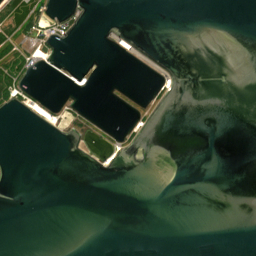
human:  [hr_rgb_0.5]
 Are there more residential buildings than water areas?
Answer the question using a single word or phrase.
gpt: yes

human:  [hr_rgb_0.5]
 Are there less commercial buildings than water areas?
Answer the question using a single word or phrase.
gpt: yes

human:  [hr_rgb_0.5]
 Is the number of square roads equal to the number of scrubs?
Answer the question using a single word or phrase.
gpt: no

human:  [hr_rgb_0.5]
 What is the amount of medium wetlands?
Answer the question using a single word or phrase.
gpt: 0

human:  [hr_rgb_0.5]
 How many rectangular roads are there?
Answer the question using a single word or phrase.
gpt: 0

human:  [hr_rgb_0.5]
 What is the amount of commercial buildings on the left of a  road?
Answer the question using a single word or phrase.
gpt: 1

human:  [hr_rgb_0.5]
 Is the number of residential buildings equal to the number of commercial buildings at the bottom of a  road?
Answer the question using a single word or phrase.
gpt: no

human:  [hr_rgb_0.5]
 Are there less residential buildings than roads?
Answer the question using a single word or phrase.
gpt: yes

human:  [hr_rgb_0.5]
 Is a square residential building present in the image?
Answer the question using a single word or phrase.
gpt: yes

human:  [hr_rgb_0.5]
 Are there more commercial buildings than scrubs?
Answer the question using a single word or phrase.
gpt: no

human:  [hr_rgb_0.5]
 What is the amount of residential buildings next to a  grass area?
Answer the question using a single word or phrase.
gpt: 13

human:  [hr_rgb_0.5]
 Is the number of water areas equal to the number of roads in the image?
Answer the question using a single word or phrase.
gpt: no

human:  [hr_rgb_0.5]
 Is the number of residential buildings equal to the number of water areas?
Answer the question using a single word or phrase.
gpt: no

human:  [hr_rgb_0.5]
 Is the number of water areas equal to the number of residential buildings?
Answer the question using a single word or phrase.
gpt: no

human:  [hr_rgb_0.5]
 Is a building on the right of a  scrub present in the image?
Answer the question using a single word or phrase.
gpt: yes

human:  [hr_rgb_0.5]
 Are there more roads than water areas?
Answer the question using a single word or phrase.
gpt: yes

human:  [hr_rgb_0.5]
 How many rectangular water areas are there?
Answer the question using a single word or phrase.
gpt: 2

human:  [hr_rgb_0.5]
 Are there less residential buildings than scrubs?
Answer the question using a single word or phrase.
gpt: yes

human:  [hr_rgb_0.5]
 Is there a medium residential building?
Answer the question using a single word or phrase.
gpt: yes

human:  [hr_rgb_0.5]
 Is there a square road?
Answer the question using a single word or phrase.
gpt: no

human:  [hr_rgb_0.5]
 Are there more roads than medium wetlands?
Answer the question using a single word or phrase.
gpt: yes

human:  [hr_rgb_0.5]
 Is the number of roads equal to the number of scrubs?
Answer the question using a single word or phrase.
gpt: no

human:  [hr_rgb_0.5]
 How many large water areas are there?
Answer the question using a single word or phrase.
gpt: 2

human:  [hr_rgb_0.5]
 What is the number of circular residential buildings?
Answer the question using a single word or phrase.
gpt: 1

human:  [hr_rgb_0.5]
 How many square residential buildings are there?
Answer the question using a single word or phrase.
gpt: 1

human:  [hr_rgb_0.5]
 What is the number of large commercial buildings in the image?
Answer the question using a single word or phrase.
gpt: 0

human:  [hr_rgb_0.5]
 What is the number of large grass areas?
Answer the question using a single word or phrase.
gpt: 13

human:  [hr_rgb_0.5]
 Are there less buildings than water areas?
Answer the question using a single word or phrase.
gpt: no

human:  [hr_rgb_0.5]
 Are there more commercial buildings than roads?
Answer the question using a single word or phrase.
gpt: no

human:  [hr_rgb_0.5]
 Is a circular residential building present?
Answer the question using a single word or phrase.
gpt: yes

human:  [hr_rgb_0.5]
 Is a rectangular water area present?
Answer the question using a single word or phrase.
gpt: yes

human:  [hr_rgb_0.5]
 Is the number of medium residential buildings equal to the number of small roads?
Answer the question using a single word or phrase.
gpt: no

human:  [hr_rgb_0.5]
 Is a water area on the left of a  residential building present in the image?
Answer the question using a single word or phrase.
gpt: yes

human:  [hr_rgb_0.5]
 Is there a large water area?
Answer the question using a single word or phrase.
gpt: yes

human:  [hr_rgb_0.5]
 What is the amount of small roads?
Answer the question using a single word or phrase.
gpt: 140

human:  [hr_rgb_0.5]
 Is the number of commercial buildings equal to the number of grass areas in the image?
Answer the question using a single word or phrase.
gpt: no